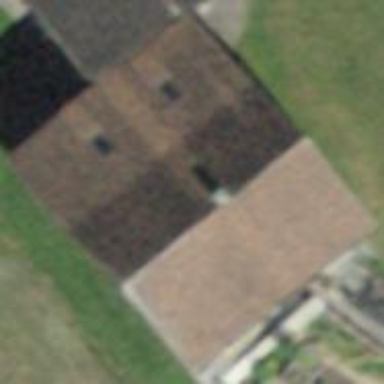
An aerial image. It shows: Farm building with gabled roof.